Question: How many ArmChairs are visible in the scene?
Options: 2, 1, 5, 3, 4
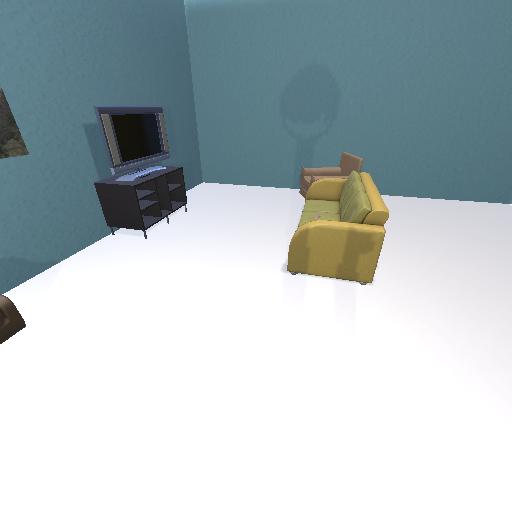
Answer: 2